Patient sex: F
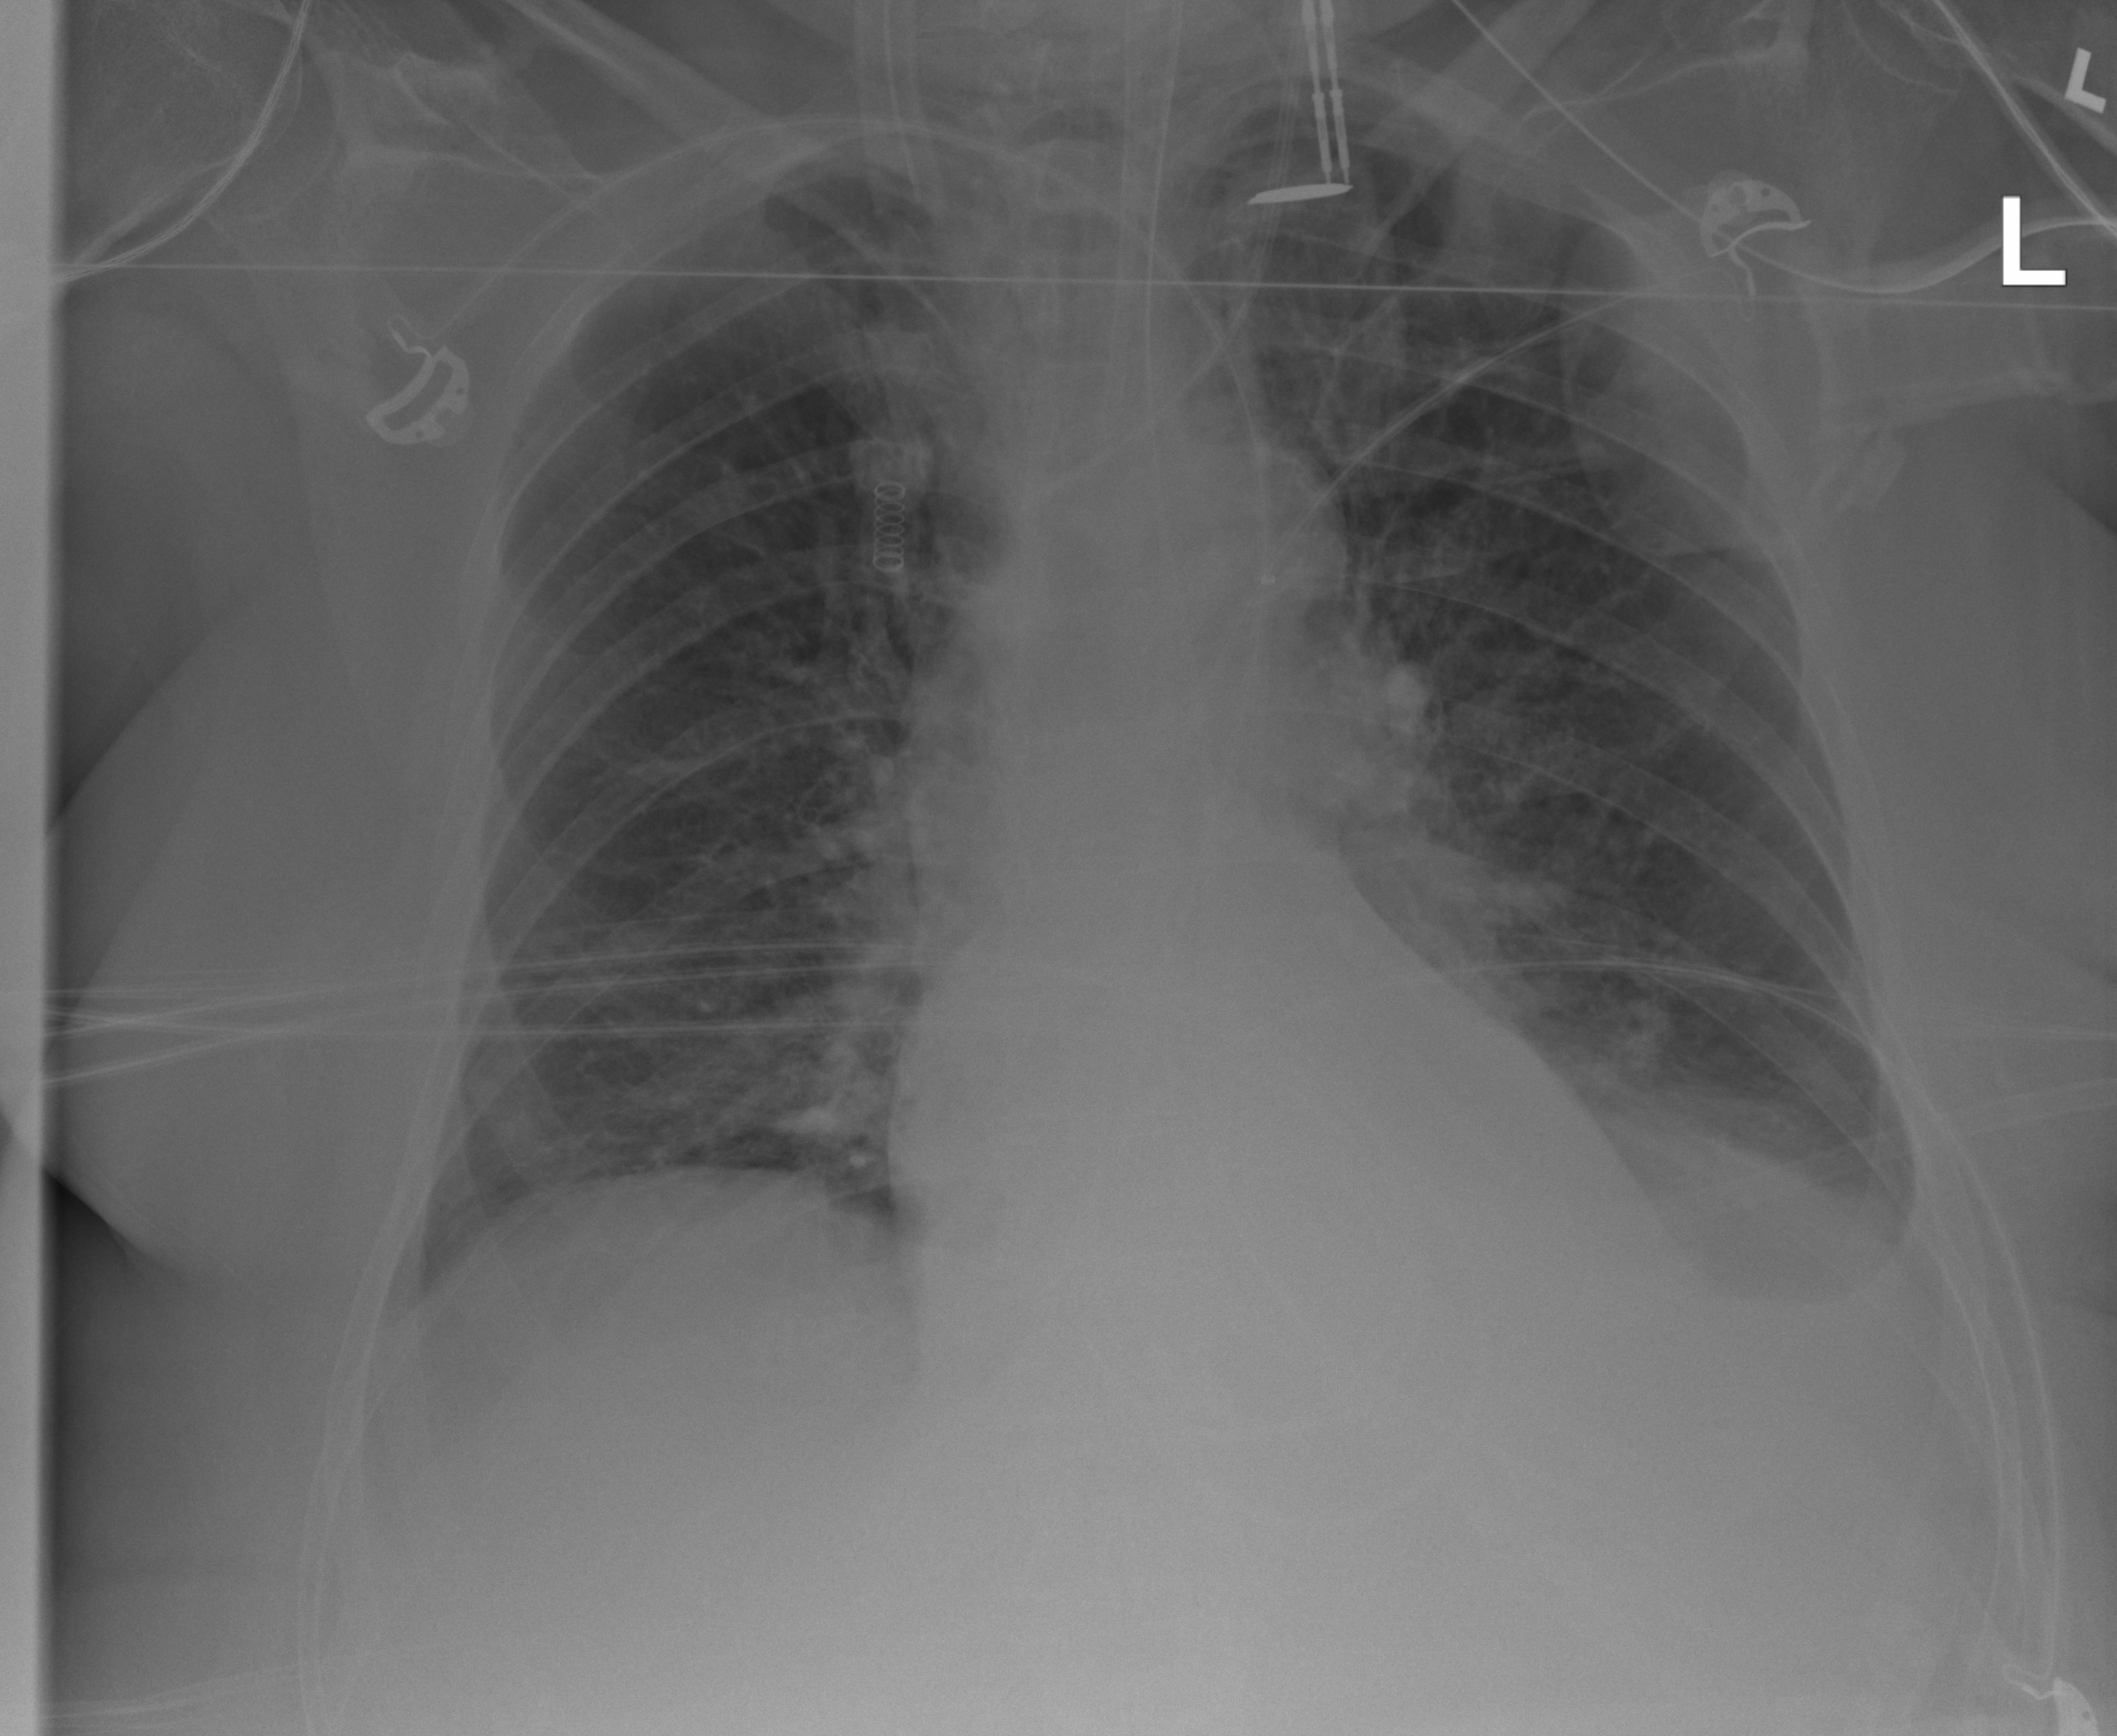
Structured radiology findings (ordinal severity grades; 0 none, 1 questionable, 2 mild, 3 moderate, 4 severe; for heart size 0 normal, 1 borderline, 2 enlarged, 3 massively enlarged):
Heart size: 0
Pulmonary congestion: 0
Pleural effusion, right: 1
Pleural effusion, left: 2
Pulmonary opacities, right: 0
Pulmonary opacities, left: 0
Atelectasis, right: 2
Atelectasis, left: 2